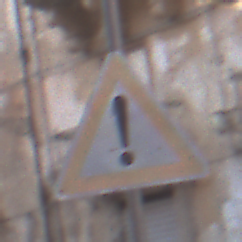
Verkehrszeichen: Gefahrenstelle
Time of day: MorningAfternoon
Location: Outdoor (Urban)
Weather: PartlyCloudy
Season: NotSpecified
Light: Natural